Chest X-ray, PA view. Patient: 61 years old, sex F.
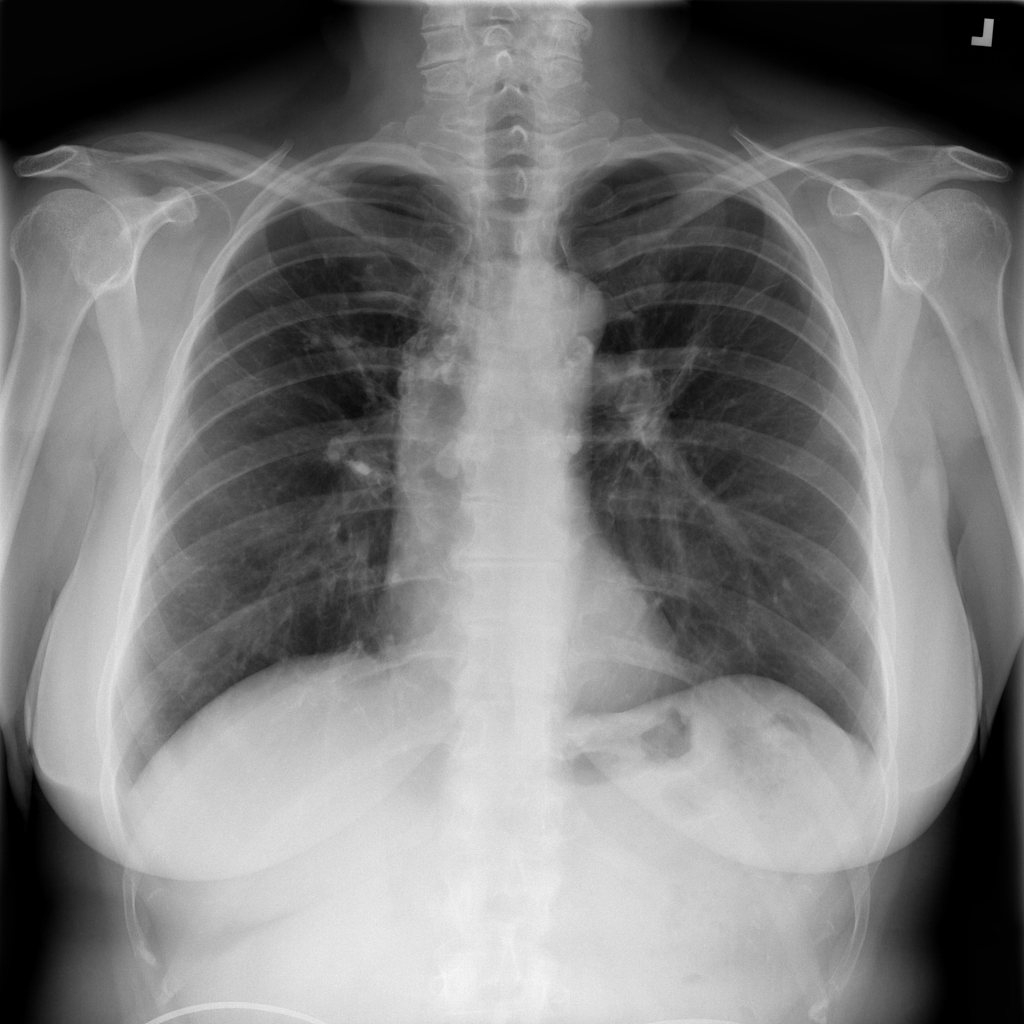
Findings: No Finding